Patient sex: F
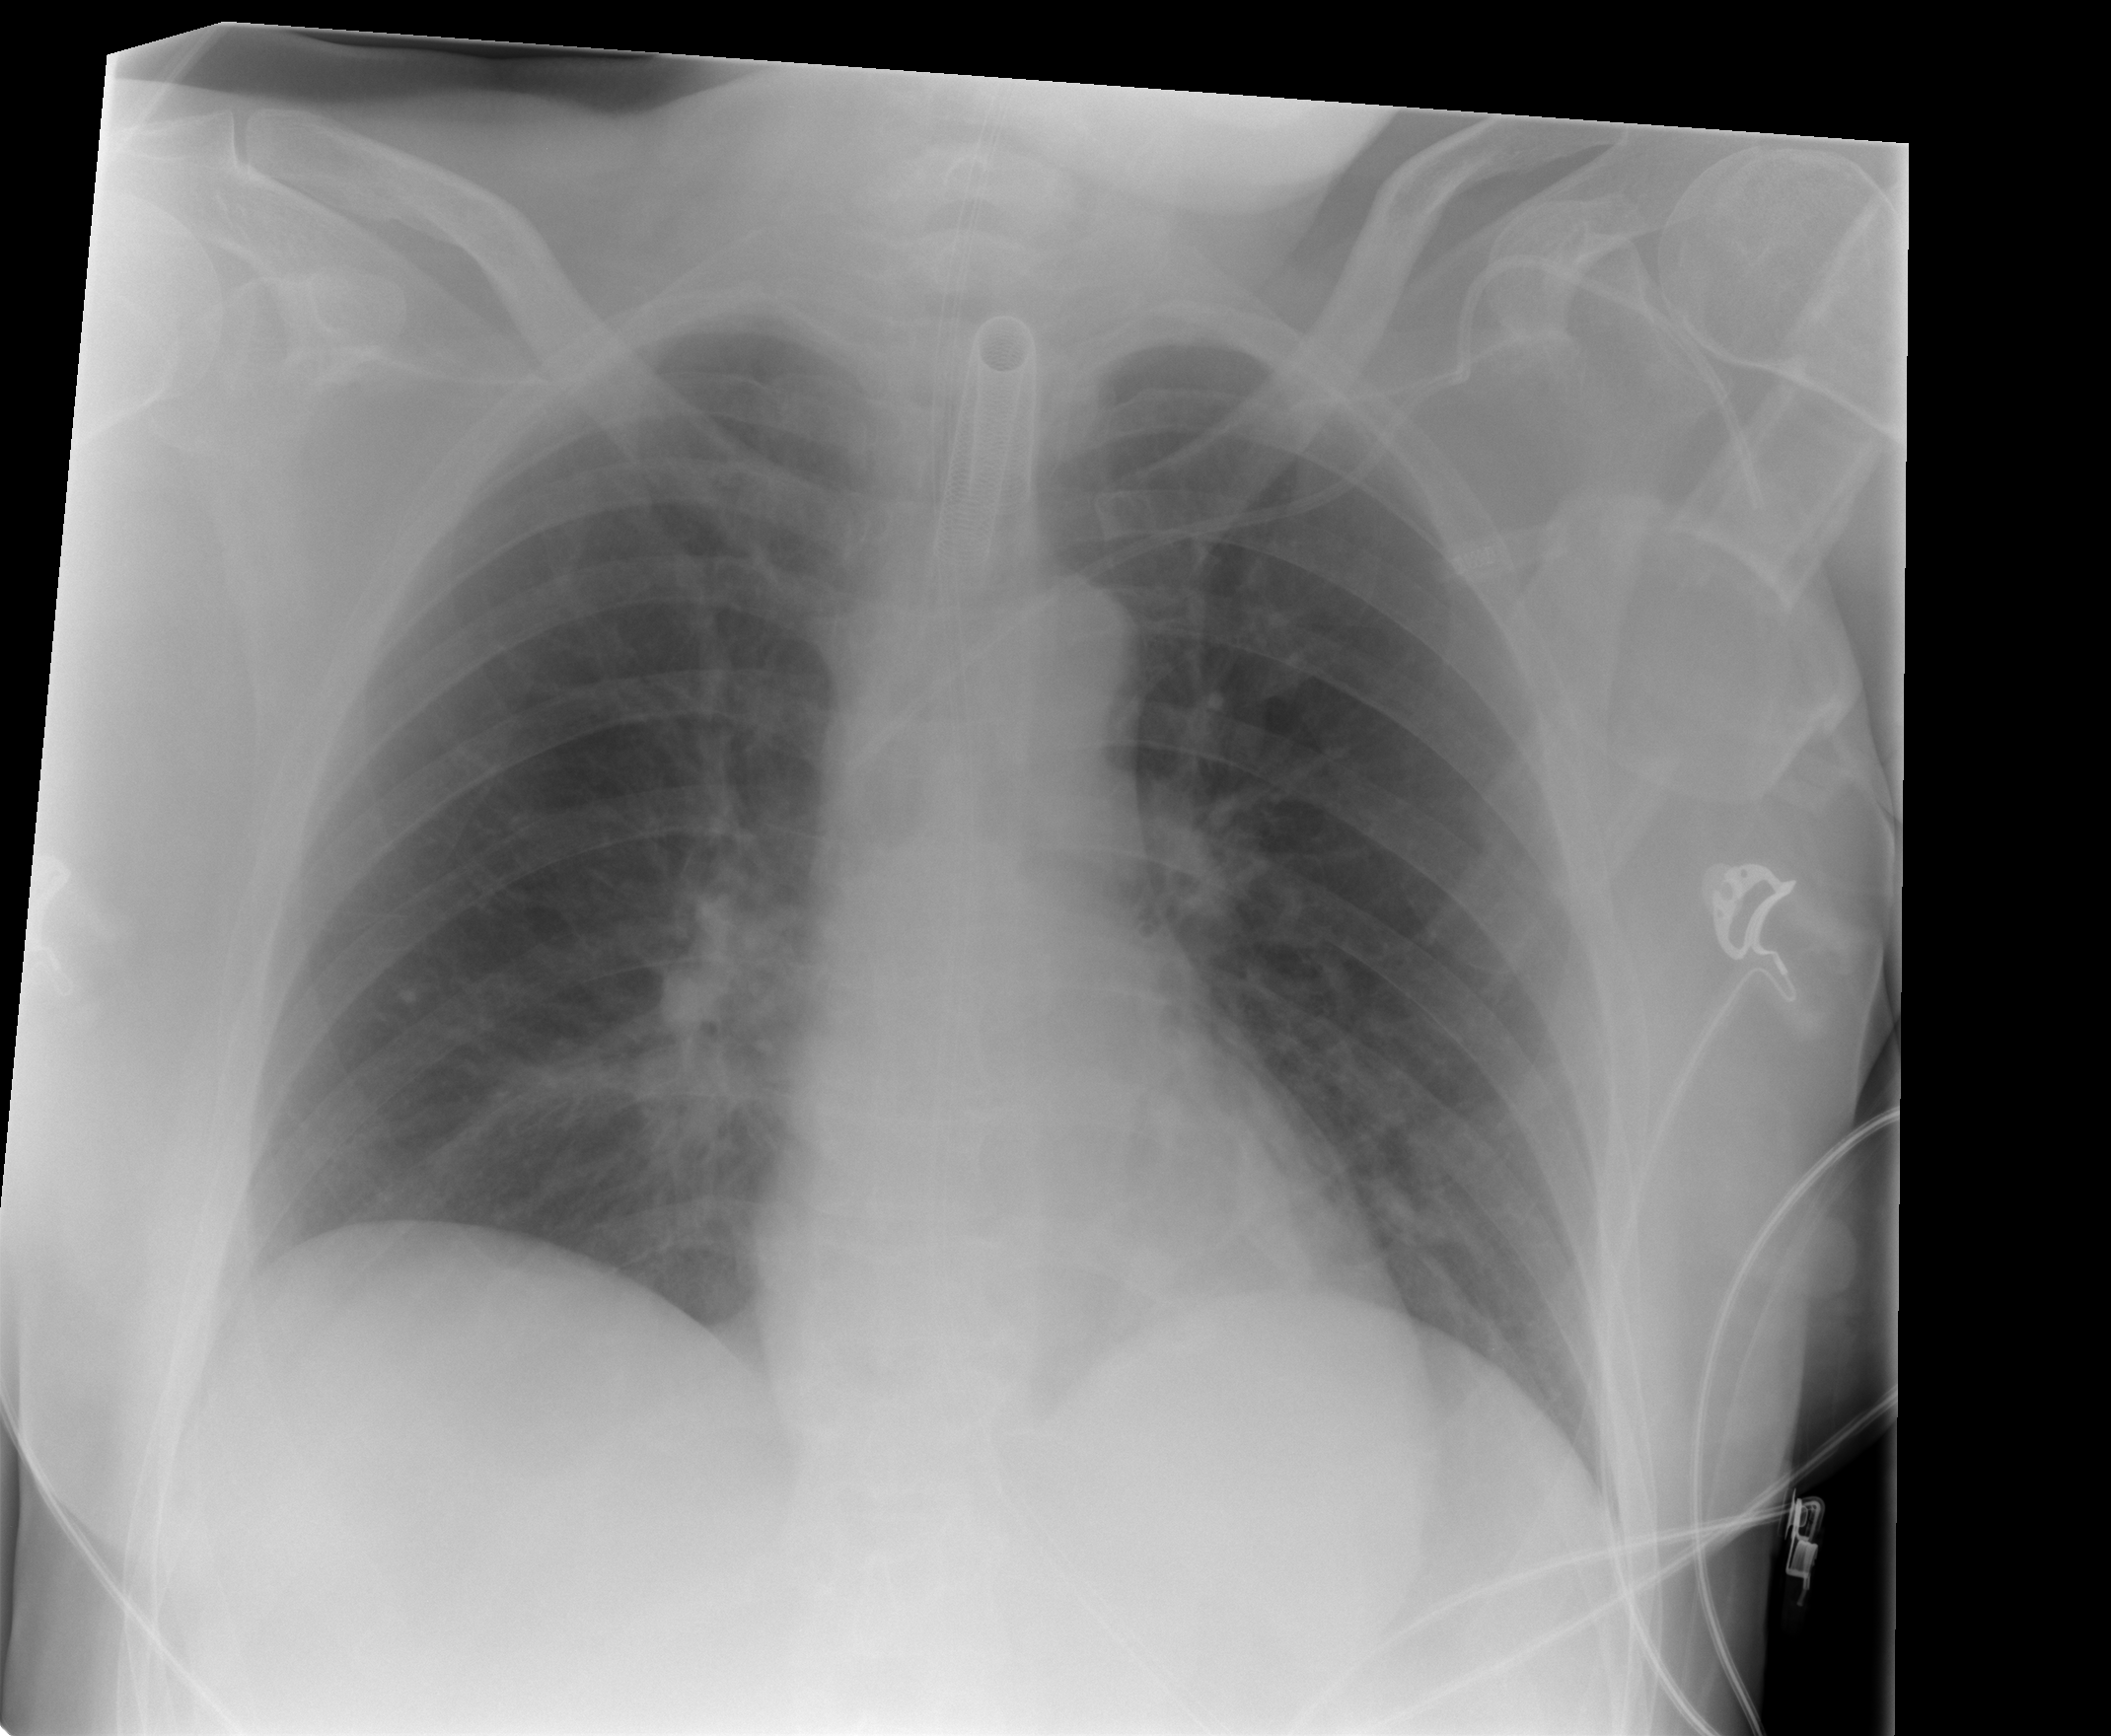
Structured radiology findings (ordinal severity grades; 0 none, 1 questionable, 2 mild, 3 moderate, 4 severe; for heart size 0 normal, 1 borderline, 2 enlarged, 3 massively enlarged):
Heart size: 0
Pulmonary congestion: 0
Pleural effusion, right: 0
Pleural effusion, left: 0
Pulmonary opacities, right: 0
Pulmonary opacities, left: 0
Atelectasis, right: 2
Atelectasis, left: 0